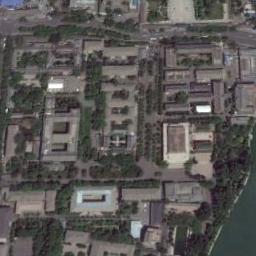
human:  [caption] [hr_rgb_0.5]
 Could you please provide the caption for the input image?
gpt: The palace is surrounded by bare land .

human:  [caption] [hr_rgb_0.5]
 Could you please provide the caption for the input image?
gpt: The palace is surrounded by buildings and trees next to the water .

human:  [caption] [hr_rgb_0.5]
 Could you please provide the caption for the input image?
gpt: Many trees of different sizes are beside the palace .

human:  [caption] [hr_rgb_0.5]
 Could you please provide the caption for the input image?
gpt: The gray palace has lots of palaces of different sizes and trees and the waters is also next to the palace .

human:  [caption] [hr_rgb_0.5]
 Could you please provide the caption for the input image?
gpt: There are many green trees and a river beside the palace .